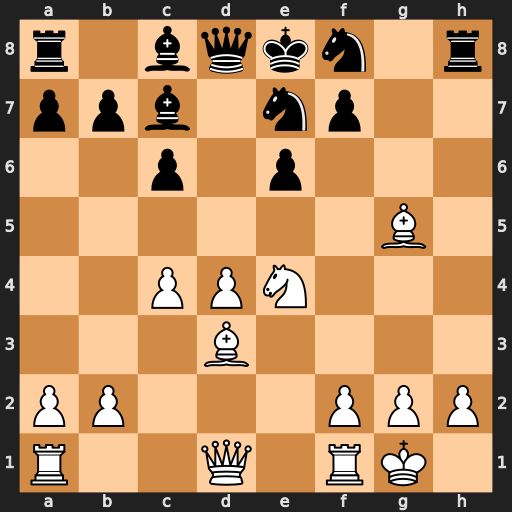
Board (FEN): r1bqkn1r/ppb1np2/2p1p3/6B1/2PPN3/3B4/PP3PPP/R2Q1RK1
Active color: w
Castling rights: kq
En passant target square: -
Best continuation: Nf6#